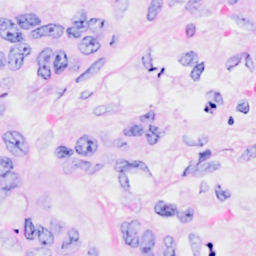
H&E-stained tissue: Breast